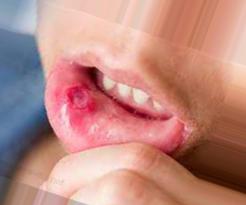
Condition: Mouth Ulcer